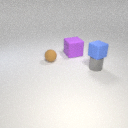
small blue rubber cube above small gray metal cylinder